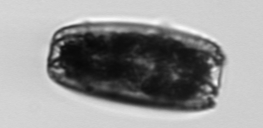
Label: Coscinodiscus